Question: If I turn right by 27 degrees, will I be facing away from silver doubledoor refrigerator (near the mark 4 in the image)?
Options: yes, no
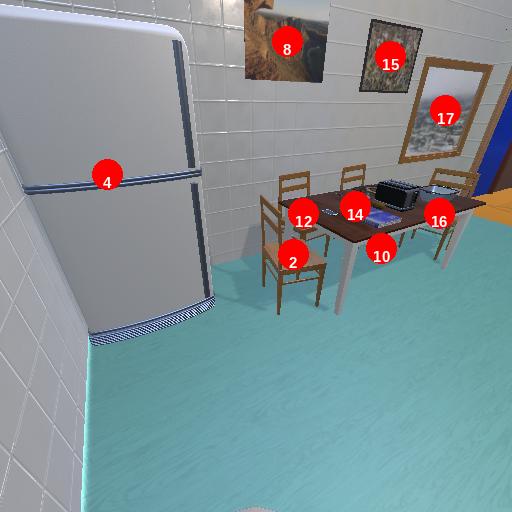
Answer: yes